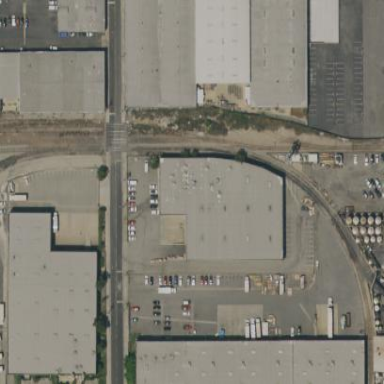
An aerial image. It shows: Warehouse.